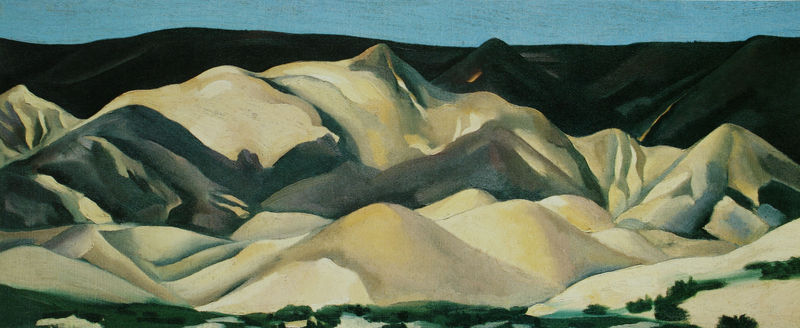
Titel: Bei Abiquiu, New Mexico
Künstler: Georgia O'Keeffe
Standort: New York
Institution: The Metropolitan Museum of Art
Schlagwörter: berg, blau, himmel, schatten, weiß, bäume, gelb, grün, landschaft, sand, braun, licht, schwarz, beige, horizont, hügel, sträucher, stoff, kontrast, tal, wald, berge, bergspitzen, dünen, gebirge, wüste, abstrahiert, kegel, bergspitze, täler, kuppen, schluchten, grua, berger, o'eeffe, georgia o'eefe